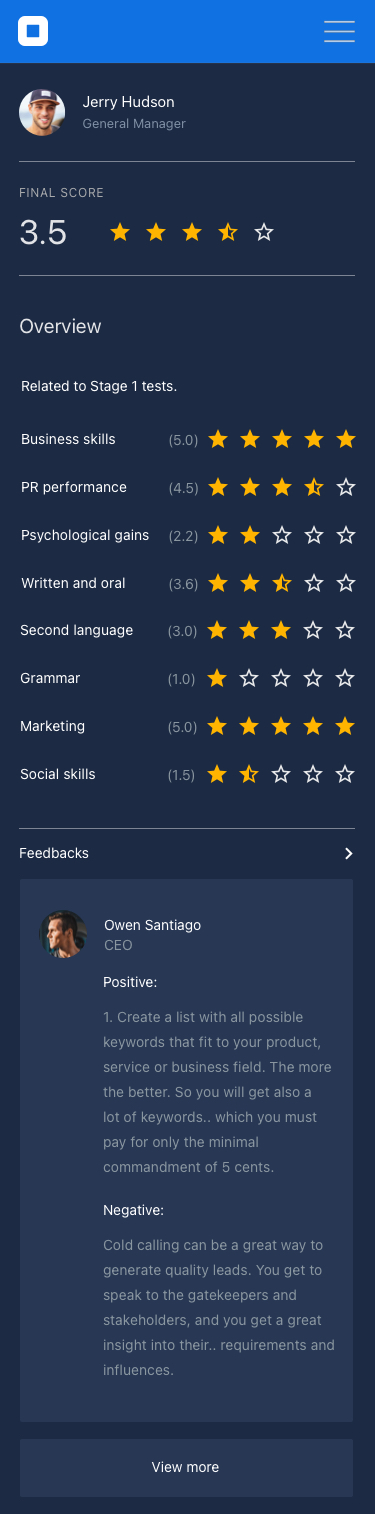
Text in this UI design:
View more
Negative:
Cold calling can be a great way to generate quality leads. You get to speak to the gatekeepers and stakeholders, and you get a great insight into their.. requirements and influences.

1) Record everything

Always write down all details of every phone call. Write down any names and titles you learn. Not just the name of the person you’re trying to contact. The receptionist’s name can be vital to remember as they’re often gatekeepers. Write down when you called, and when you said you’d call back. 2) Use a database or spreadsheet to record everything

You’ll never manage by hand, and Excel spreadsheets aren’t user friendly in the long term. If you’re prepared to invest in a real CRM (Customer Relationship Management) tool, that’s a great idea. If not, you there is a cheaper alternative. I created my own database using Microsoft Access. Visit http://www.divinewrite.com/downloads/contacts and jobs.mdb to download a 208KB working copy for FREE. You’ll need Microsoft Access 2000 to run it. I’m no database expert, so it’s not a work of art. It’ll certainly get you started though. (TIP: When using the database, press Ctrl + ; to enter today’s date.) 3) Always call back when you said you would

Don’t let them down. They may not even remember that you committed to calling back. But if they do, and you don’t meet your commitment, you’ll lose valuable credibility and respect. And wherever possible, work to their schedule. You’re here to help them, not make things harder.

TIP FOR COPYWRITERS: If you’re an advertising copywriter or website copywriter, ask to speak to the Marketing Manager (or if the person who answers the phone says they don’t have a marketing manager, ask for “the person who looks after your advertising & website” – all businesses have that person – it’s generally one of the owners).

4) Always try to get on with the gatekeepers

Receptionists and personal assistants have great influence, and quite often do more of the real work and decision making than the person you’re trying to contact! Make friends with them and you’ve got a foot in the door. (But don’t waste their time or crawl – they get a lot of that!)

5) Keep it short ‘n sweet

When you do get to speak with someone, keep it short ‘n sweet unless they want to talk a lot. The purpose of the phone call is to get their attention, let them know you’re there, get their name and contact details, and assess whether they have any requirement for your services. (TIP FOR COPYWRITERS: If you’re an advertising copywriter or website copywriter, you might have called about brochure writing and then find out they need web writing.)

6) DON’T HARD SELL!!! Don’t pressure people or make it hard for them to get off the phone. Tell them what you do and that you’d like to send them an email with a link to your website with samples and testimonials (or with an attachment containing samples), then leave them to it.

7) Follow up with an email

If you have permission, always send a follow-up email – and do so immediately. Be specific in your subject line. (TIP FOR COPYWRITERS: If you’re an advertising copywriter or website copywriter, use the words “advertising copywriting” or “website copywriting” in the subject. Most people don’t get many emails with this in the subject line, so it’ll be distinctive and probably won’t be snuffed by their spam filter if they have one.) Address the email to them (e.g. “Hi Joe”), keep the email short ‘n sweet. Include only the essential info, make it easy to read and conversational, and bold the important words or phrases as they’ll probably only skim it. Include a link to your website, reference the day and date you talked on the phone (and thank them for that time), mention any names you learnt (e.g. receptionist’s name, especially if the receptionist gave you an email address but you didn’t actually get to speak to the decision maker), tell them that you’d like to follow up in a few weeks (assuming the conversation indicated that this would be a good idea).

8) Follow up with another call

If the lead looks promising, make sure you follow up. And when you do, always mention the day and date of the original call, as well as the fact that you sent an email. Give a quick summary of who you are and what you do, and say that you’re just calling to make sure they got the email. Most of the time, you’ll find the lead will talk to you about your services, if only to remind themselves of what you do!

9) Don’t expect to make too many calls

On a really good day, I’ve made 80 cold calls. Most days, though, you should be very pleased to average around 40. You’ll spend a lot of time playing telephone tag.

10) Don’t leave message

Unless you absolutely have to (or you’ve just about given up on the lead), don’t leave messages. Most people have trouble returning phone calls from people they know and like; returning phone calls from someone who’s trying to sell them something isn’t high on their list of priorities.

11) Don’t expect to qualify too many leads

Depending on your business, if you get one good lead a day, you’re probably doing very well. 12) Don’t expect immediate conversion

Unfortunately, most leads take a long time to come to fruition (up to 2 years). So you have to be prepared to be patient.

Good luck and happy calling!
Positive:
1. Create a list with all possible keywords that fit to your product, service or business field. The more the better. So you will get also a lot of keywords.. which you must pay for only the minimal commandment of 5 cents.

2. Benefit from misspelling in order to find keywords which your competitors did not think of. For example if you have a emergency service , do not only bid for “emergency” but also for “imergency”, “imergensy” or “immergency”.

3. The first position on Googles search result page achieves usually most clicks. However this is also the most expensive position. Give it a try if the second to fourth display position gives you more visitors and more customers for less money.

4. The position of the Adwords-ad is determined not only by the maximum click price that you are ready to spend. Google evaluates also the relevancy of the displayed ad in order to position the Adwords-ads. The more clicks your ad receives, the higher it gets listed.

5. The headline in the Adwords-ad must catch the viewers attention. If you implement the keyword in the header line, you receive considerably more clicks onto your ad.

6. In the ad-text mention one or two reasons, why the internet user should click on it. Which problem solves your product or service? Do you offer a product at a cheaper price or do you ship without the dispatch charges?

7. Avoid price wars at which a competitor and you attempt to outdo the click price for a keyword continuously mutually. You only see to it that the click price fires into the sky. It is better to find search-terms which consist of several words and which are more precise.

8. Google AdWords offers keyword-options which you should absolutely study. If properly set up you can make sure that your AdWords-ad appears only for example if the internet-user has exclusively entered your term and no further.

9. Use “excluding keywords”. Those ones are keywords for which your ad is supposed not to appear. In this way you do not have to pay for clicks, when somebody is searching for free stuff or only for a pamphlet.

10. Construct for every keyword and for everyone of your AdWords ads an own landing-page. There you can offer especially that which the internet-user searched for.

11. An own landing-page beside has also the advantage that you can measure exactly how many customers a specific Keyword and a specific ad brought in. You can optimize your displays continuously in this way and increase the purchase rate.

12. Update your AdWords-ads at specific events or holidays, for example to the New Year, Valentine, Easter or Christmas.

13. If you mention the price for a product or a service in the AdWords ad, then you can exclude in front the free- and all-free-searcher from clicking your ad.

14. Be conservatively in the selections of the countries and the languages’ in which your AdWords ads are supposed to appear. If your product or your service turn only to customers speaking in a German manner, you should tune “Germany” and “Austria” as countries. With corresponding success you can try out also further countries, for example Switzerland, and areas close to the border. This method can also be applied to any other language.

15. The Google ads are also displayed on partner sites of Google, for example at Focus.de or T-Online.de. If your AdWords ad costs too much and/or goes for too little profit, then interrupt the option that lets announce your ad also on the partner sites of Google. Test wisely. Not all ads run well on the partner sites.

Here you got 15 powerful methods to increase your Adwords profits. All you have to do is to take action and apply them NOW!
CEO
Owen Santiago
Feedbacks
Social skills
(1.5)
Marketing
(5.0)
Grammar
(1.0)
Second language
(3.0)
Written and oral
(3.6)
Psychological gains
(2.2)
PR performance
(4.5)
Business skills
(5.0)
Related to Stage 1 tests.
Overview
Final score
3.5
General Manager
Jerry Hudson